八年级 · 度量几何学
如图是一块长方形草坪, 长是 $16 \mathrm{~m}$, 宽是 $10 \mathrm{~m}$, 中
一条是长方形, 一条是平行四边形, 那么有草部分(阴影部分)的面积为 \$ \qquad \$ $m^{2}$.

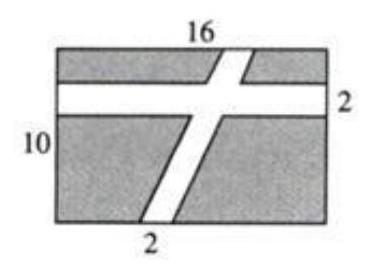
答案: 112
解析: 本题主要考查求长方形的面积, 解答此题的关键是利用 “靠边站” 原理, 将小路靠边, 即可求出有草部分的面积. 由题意可知: 求有草部分的面积, 实际上就是求长为 (16-2) 米, 宽为 (10-2)米的长方形的面积, 利用长方形的面积公式即可求解.

解: $(16-2) \times(10-2)=14 \times 8=112$ (平方米)